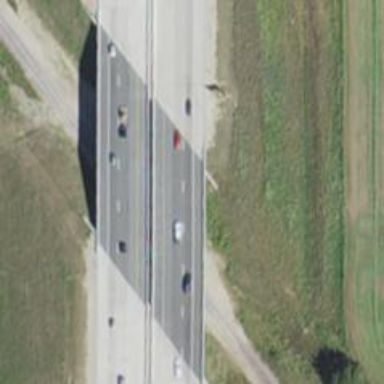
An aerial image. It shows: Bridge over motorway.